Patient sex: M
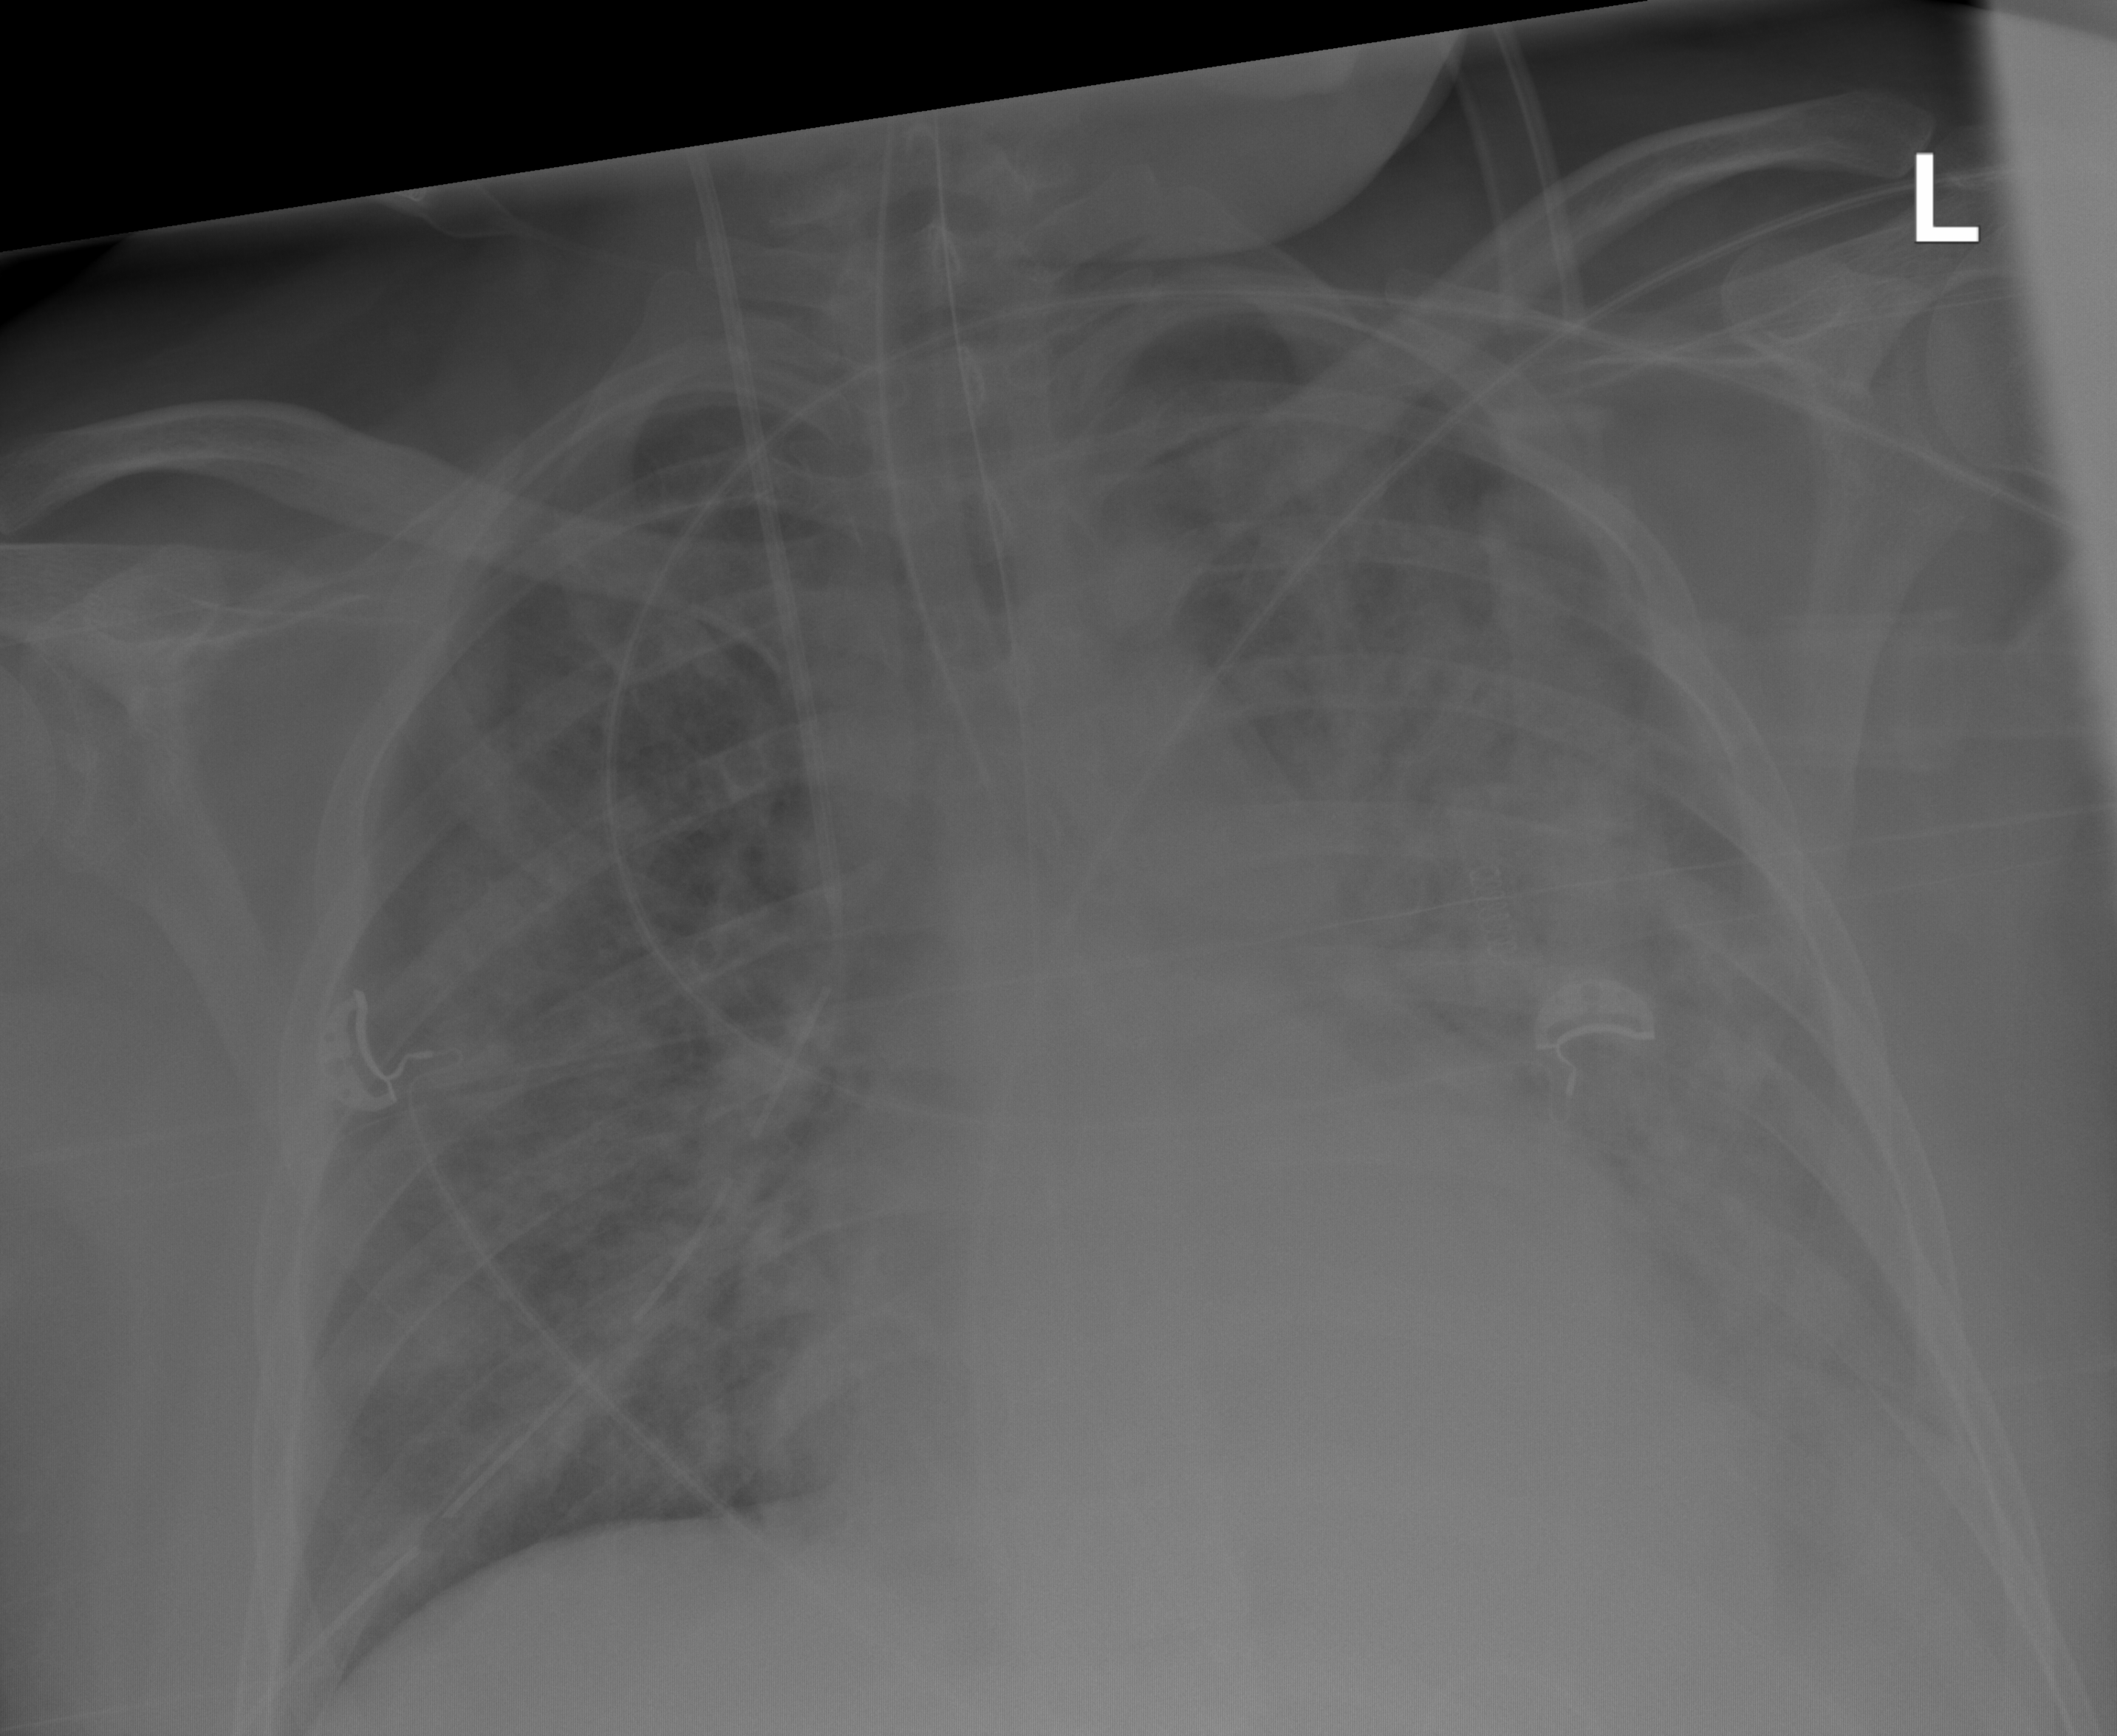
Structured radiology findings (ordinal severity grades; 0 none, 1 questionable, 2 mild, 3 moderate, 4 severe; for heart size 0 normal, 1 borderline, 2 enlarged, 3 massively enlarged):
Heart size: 0
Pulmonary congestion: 1
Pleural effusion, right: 0
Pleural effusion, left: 2
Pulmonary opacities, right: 3
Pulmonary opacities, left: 3
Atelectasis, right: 0
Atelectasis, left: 2